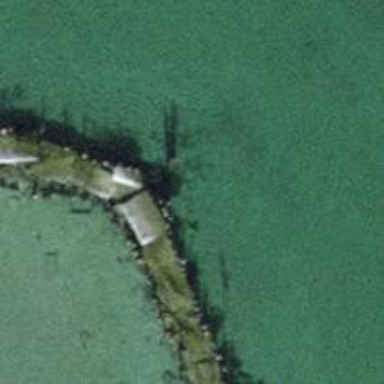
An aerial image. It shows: Man-made groyne.